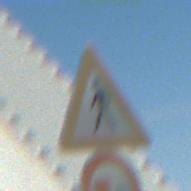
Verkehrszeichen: FussgaengerRechts
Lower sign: UeberholverbotKraftfahrzeuge
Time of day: MorningAfternoon
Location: Outdoor (Special)
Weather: Clear
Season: NotSpecified
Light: Natural